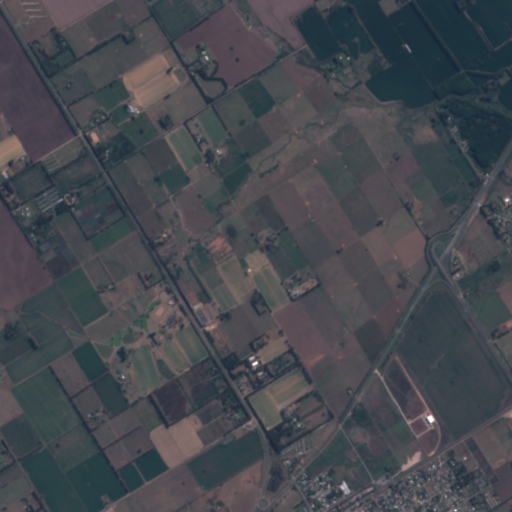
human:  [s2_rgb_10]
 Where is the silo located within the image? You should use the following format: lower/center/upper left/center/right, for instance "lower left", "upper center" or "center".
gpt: The silo is located in the lower right of the image.
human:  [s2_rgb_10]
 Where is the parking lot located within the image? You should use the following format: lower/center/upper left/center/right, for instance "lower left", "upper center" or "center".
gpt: There is no parking lot in the image.